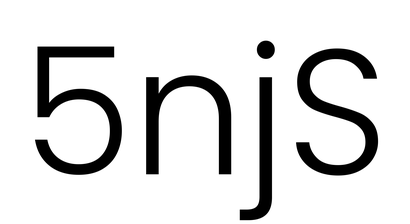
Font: Poppins-Light